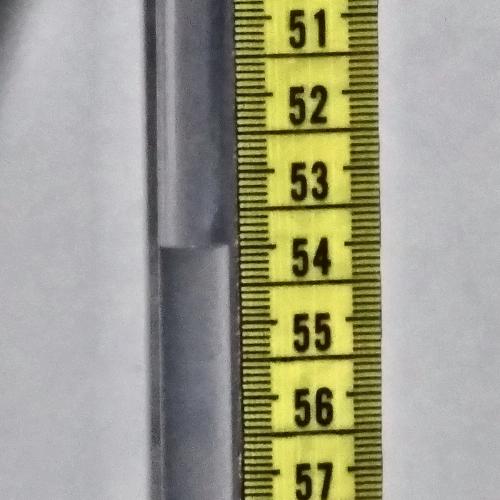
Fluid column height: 54.0 cm